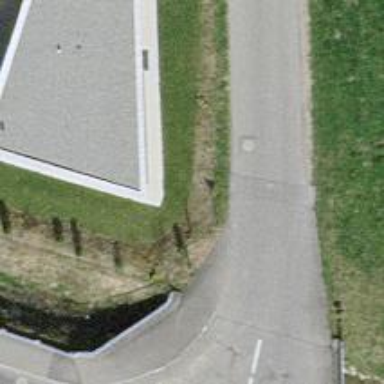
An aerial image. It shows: Unclassified road with asphalt surface.